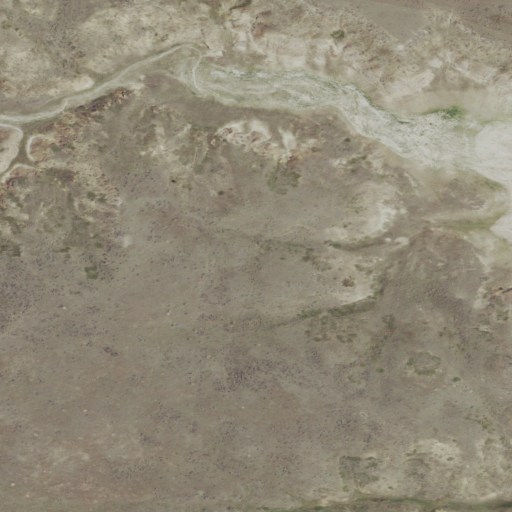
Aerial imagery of cape in Montana named North Twitchell Point containing grassland, shrub, and herbaceous wetlands